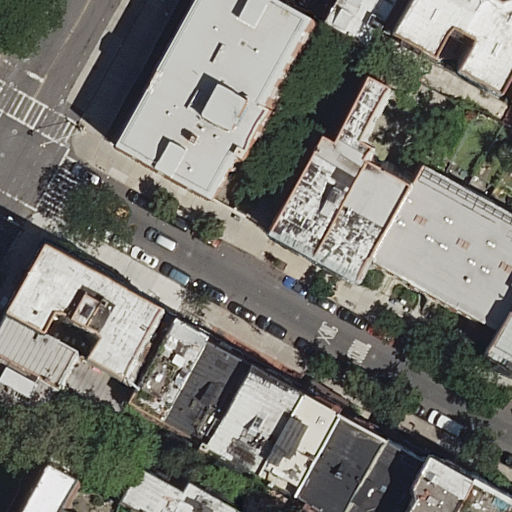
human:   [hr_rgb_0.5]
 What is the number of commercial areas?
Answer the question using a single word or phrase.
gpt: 0

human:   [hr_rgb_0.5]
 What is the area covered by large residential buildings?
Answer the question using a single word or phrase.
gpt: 0m2

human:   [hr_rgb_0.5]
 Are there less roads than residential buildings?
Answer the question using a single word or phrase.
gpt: yes

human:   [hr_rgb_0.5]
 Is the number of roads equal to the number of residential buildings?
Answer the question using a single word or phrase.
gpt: no

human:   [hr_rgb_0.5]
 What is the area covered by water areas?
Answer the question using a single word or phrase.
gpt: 0m2

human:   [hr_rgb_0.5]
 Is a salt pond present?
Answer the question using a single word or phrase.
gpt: no

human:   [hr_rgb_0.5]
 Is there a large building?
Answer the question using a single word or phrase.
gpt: no

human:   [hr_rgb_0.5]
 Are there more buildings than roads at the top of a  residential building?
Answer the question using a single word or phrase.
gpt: yes

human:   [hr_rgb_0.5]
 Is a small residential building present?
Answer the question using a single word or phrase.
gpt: yes

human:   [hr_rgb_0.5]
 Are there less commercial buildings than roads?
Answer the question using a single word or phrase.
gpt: yes

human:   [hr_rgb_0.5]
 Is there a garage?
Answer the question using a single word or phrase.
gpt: no

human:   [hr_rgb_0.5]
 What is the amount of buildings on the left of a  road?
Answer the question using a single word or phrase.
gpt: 9

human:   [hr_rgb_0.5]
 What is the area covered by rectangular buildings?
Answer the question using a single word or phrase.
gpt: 2166m2

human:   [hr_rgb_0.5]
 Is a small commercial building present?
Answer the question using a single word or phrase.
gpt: no

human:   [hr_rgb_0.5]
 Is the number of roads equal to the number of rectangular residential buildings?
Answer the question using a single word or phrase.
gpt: no

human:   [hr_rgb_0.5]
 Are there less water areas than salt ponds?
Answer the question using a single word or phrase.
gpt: no

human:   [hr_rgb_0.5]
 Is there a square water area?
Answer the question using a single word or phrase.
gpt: no

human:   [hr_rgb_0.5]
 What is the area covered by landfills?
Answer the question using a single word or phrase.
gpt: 0m2

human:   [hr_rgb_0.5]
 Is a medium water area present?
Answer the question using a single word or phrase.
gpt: no

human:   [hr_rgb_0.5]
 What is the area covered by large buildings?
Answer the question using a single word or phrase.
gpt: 0m2

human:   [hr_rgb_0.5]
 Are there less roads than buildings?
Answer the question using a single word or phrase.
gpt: yes

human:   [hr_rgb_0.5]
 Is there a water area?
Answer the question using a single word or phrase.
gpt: no

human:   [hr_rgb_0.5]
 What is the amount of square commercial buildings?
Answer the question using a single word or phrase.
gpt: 0

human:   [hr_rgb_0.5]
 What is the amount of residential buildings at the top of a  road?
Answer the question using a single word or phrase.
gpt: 9

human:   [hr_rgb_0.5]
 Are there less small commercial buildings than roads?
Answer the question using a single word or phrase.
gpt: yes

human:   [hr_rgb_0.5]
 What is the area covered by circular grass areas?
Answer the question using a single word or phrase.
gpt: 0m2

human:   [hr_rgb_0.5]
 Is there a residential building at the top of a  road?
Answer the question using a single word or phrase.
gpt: yes

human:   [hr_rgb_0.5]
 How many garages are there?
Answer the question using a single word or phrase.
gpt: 0

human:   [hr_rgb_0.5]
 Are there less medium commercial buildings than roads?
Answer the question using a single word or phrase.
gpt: yes

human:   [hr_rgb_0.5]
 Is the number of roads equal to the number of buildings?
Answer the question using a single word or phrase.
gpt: no

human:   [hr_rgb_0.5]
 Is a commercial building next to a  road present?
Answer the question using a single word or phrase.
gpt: no

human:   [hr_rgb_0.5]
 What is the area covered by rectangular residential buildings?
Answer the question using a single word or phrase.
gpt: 2166m2

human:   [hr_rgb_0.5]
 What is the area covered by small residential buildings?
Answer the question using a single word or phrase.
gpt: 243m2

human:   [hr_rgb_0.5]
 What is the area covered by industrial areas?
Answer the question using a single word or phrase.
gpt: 0m2

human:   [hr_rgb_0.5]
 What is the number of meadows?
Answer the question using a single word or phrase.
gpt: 0

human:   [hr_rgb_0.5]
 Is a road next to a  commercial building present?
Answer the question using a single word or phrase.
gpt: no